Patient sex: M
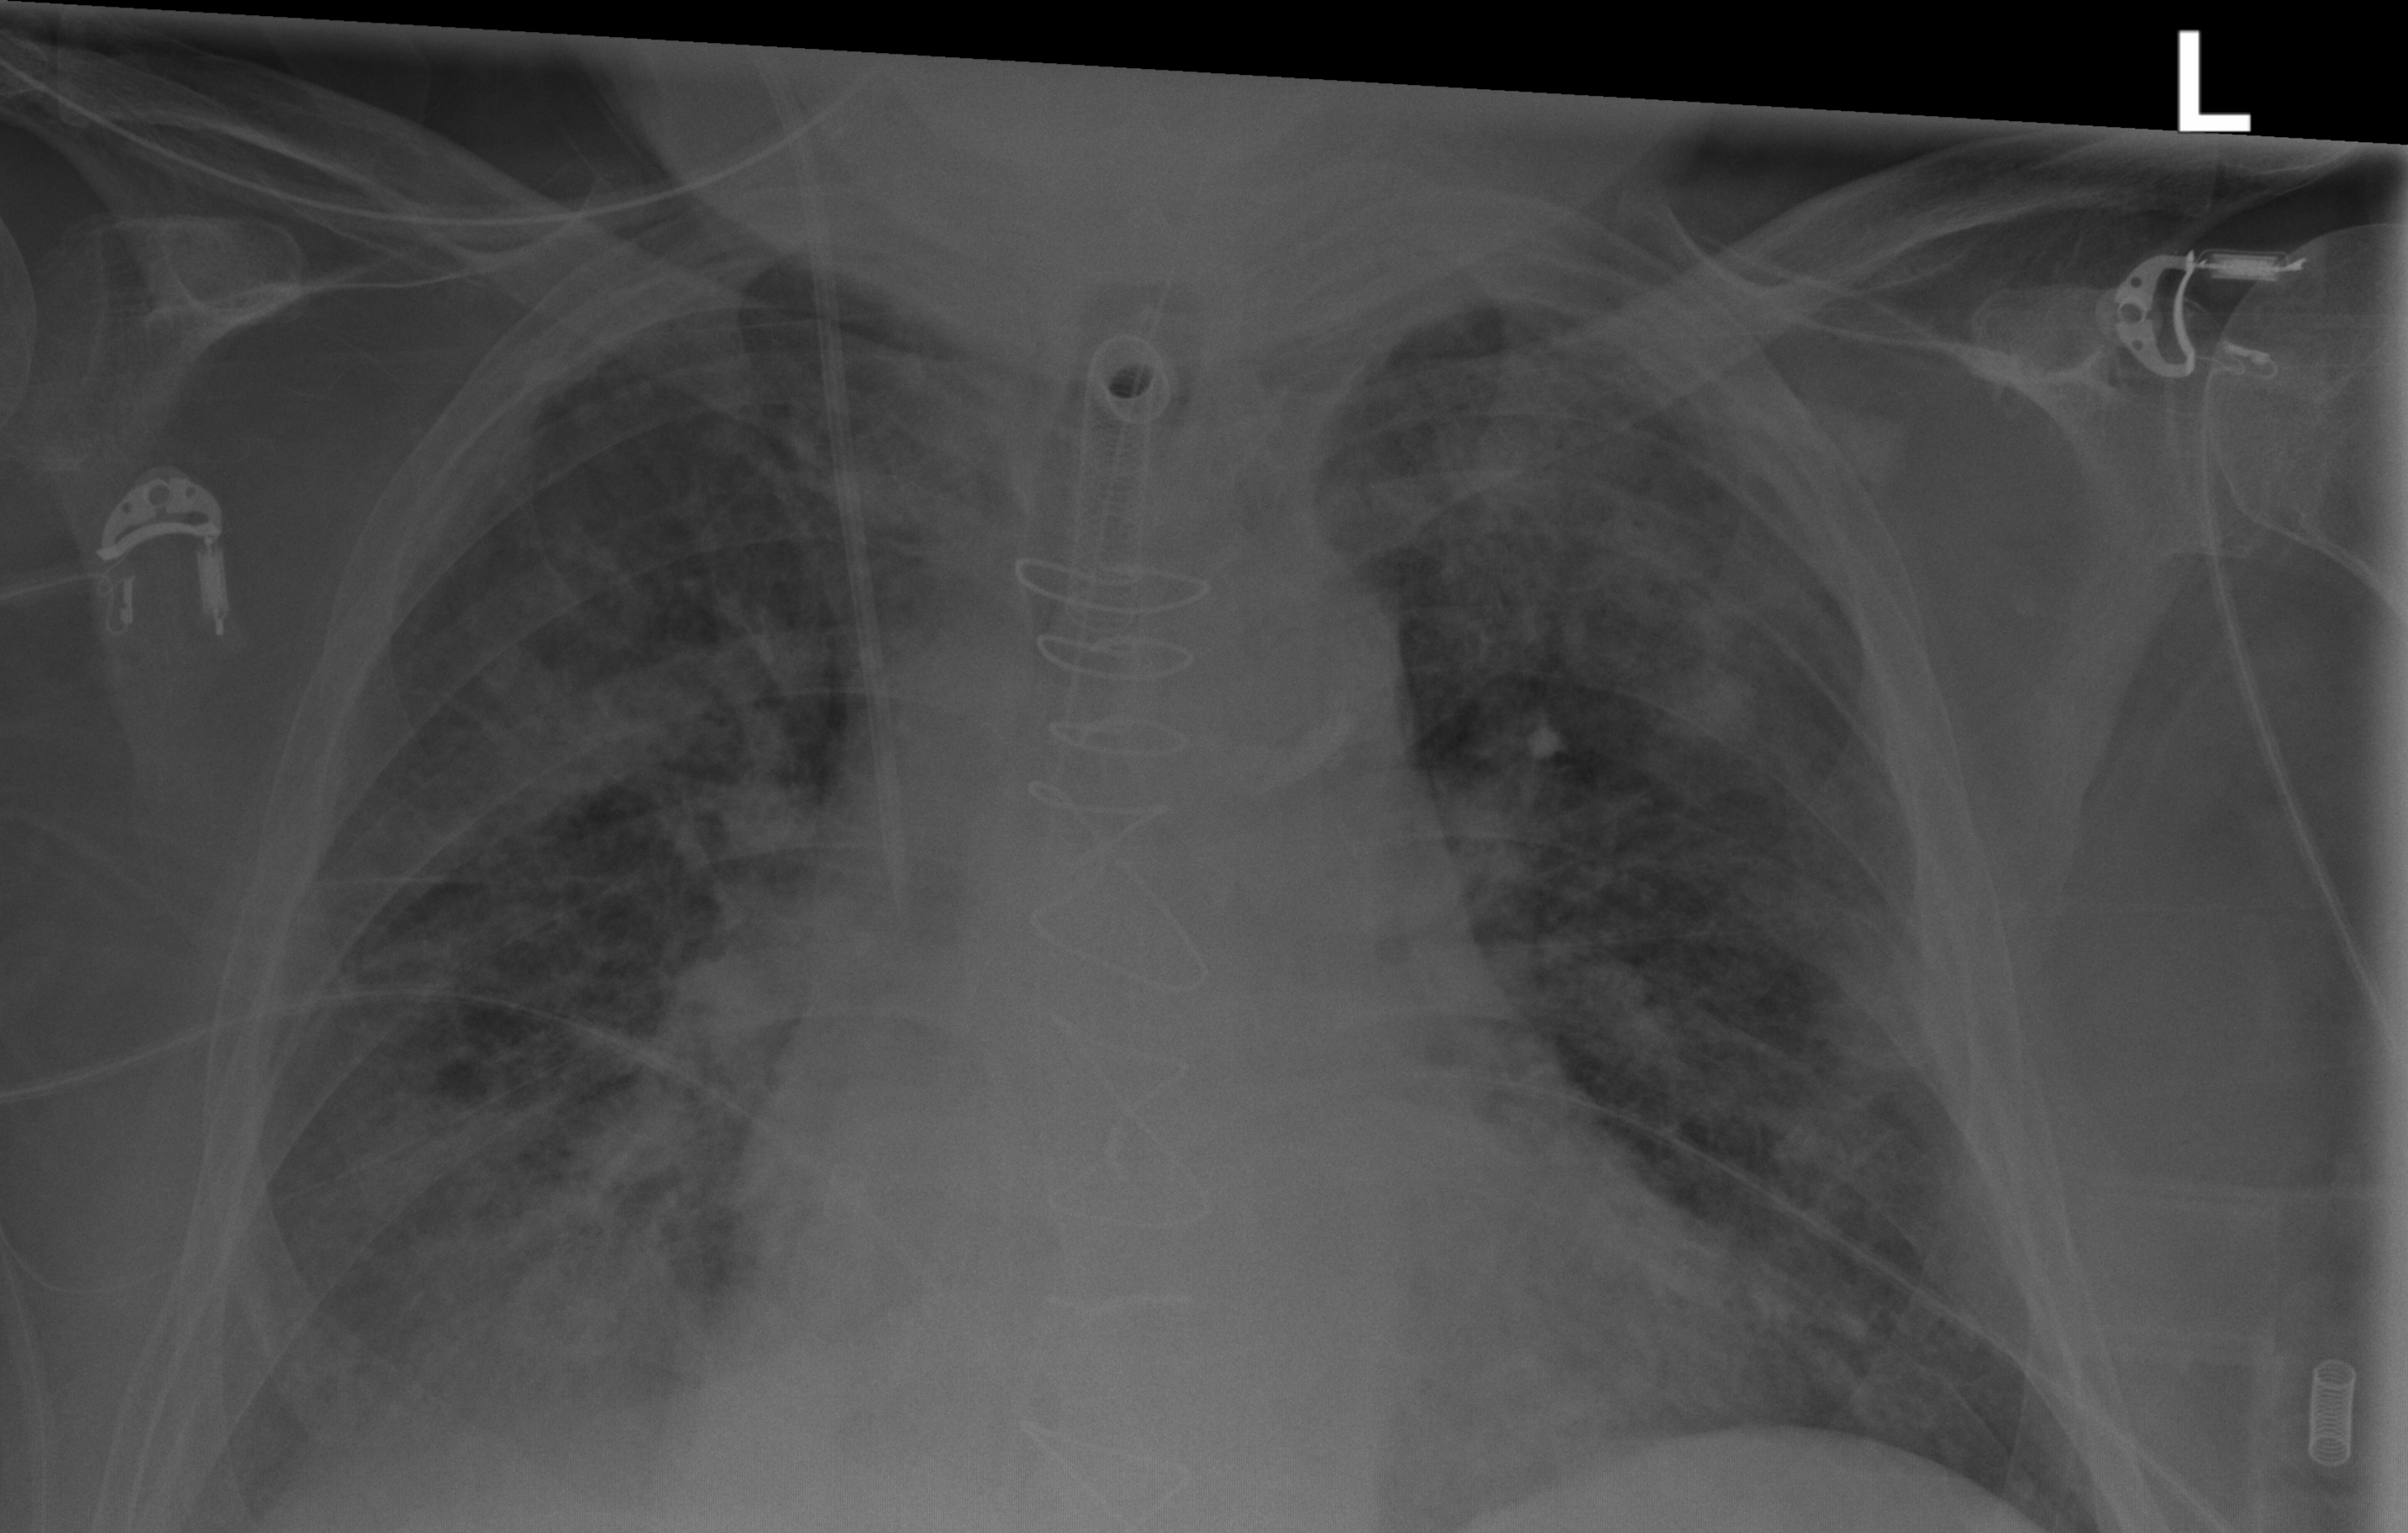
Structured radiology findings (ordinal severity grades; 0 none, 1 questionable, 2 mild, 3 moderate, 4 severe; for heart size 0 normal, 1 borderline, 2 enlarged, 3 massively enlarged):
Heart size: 2
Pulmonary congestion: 3
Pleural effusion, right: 2
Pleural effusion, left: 0
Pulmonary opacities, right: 2
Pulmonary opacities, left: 2
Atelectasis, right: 3
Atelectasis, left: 3